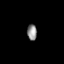
Tissue: prostate
Cell type: Fibroblasts
Senescence score: 0.6833
Nuclear area (px): 150
Mean DAPI intensity: 144.48